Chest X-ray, PA view. Patient: 48 years old, sex F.
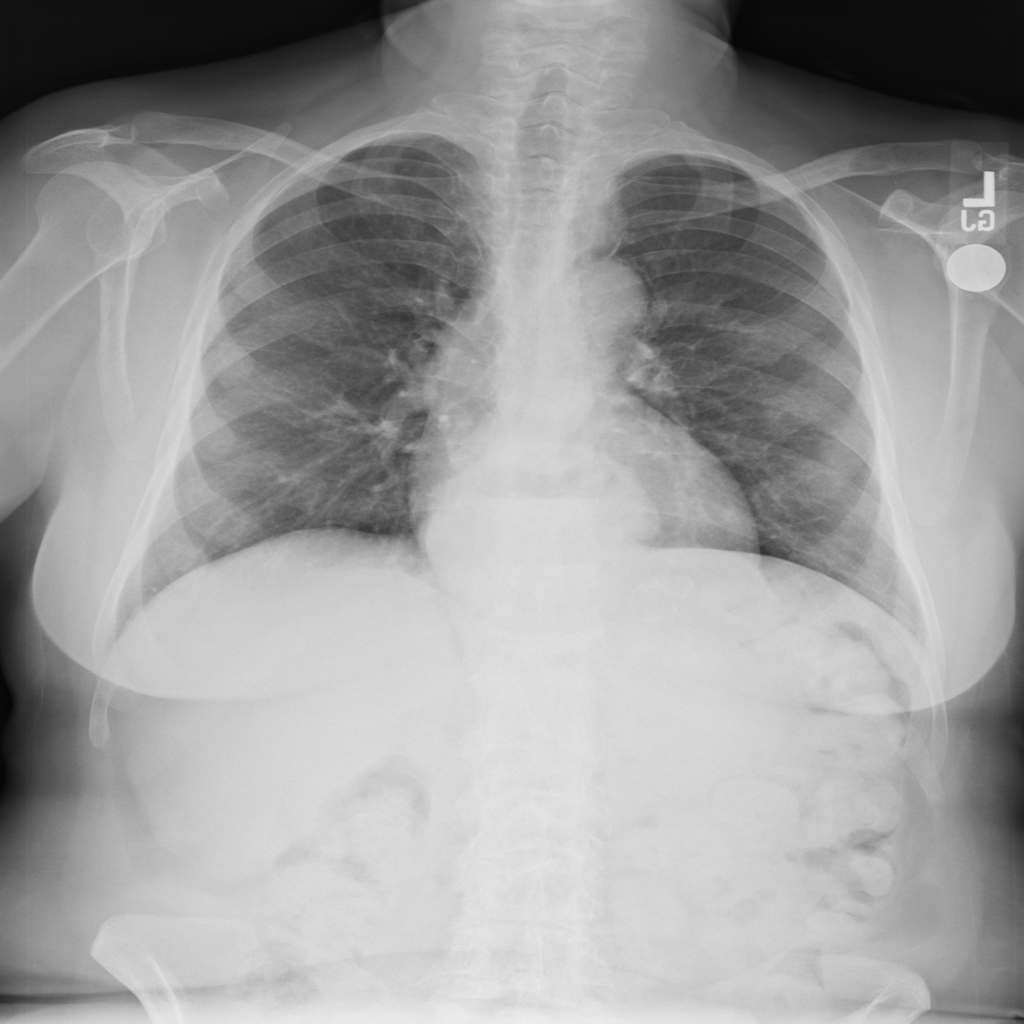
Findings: Hernia, Mass